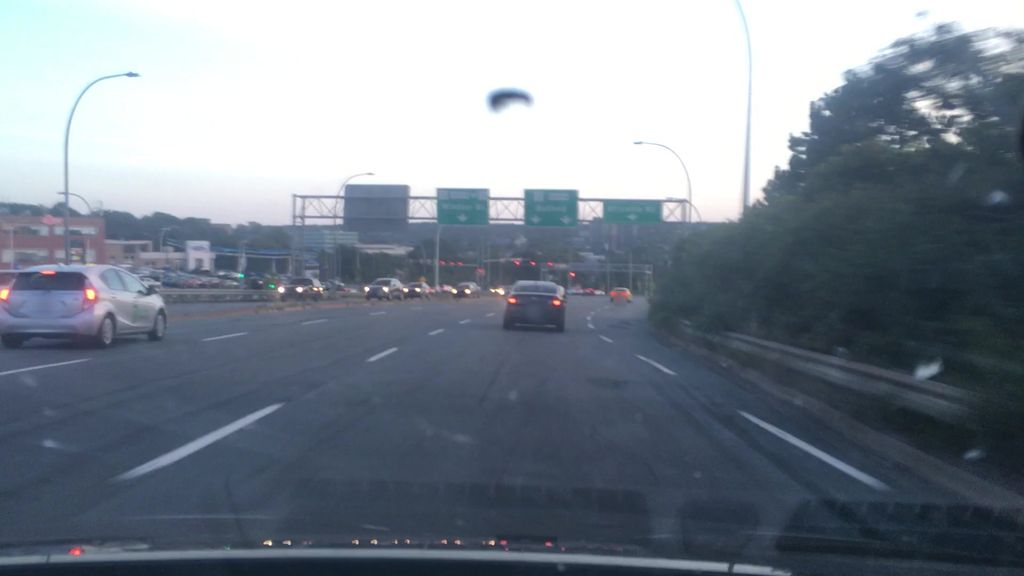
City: halifax